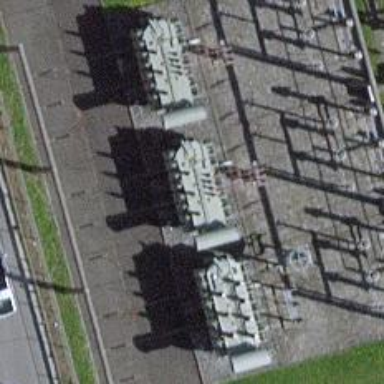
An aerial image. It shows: Transformer.